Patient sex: F
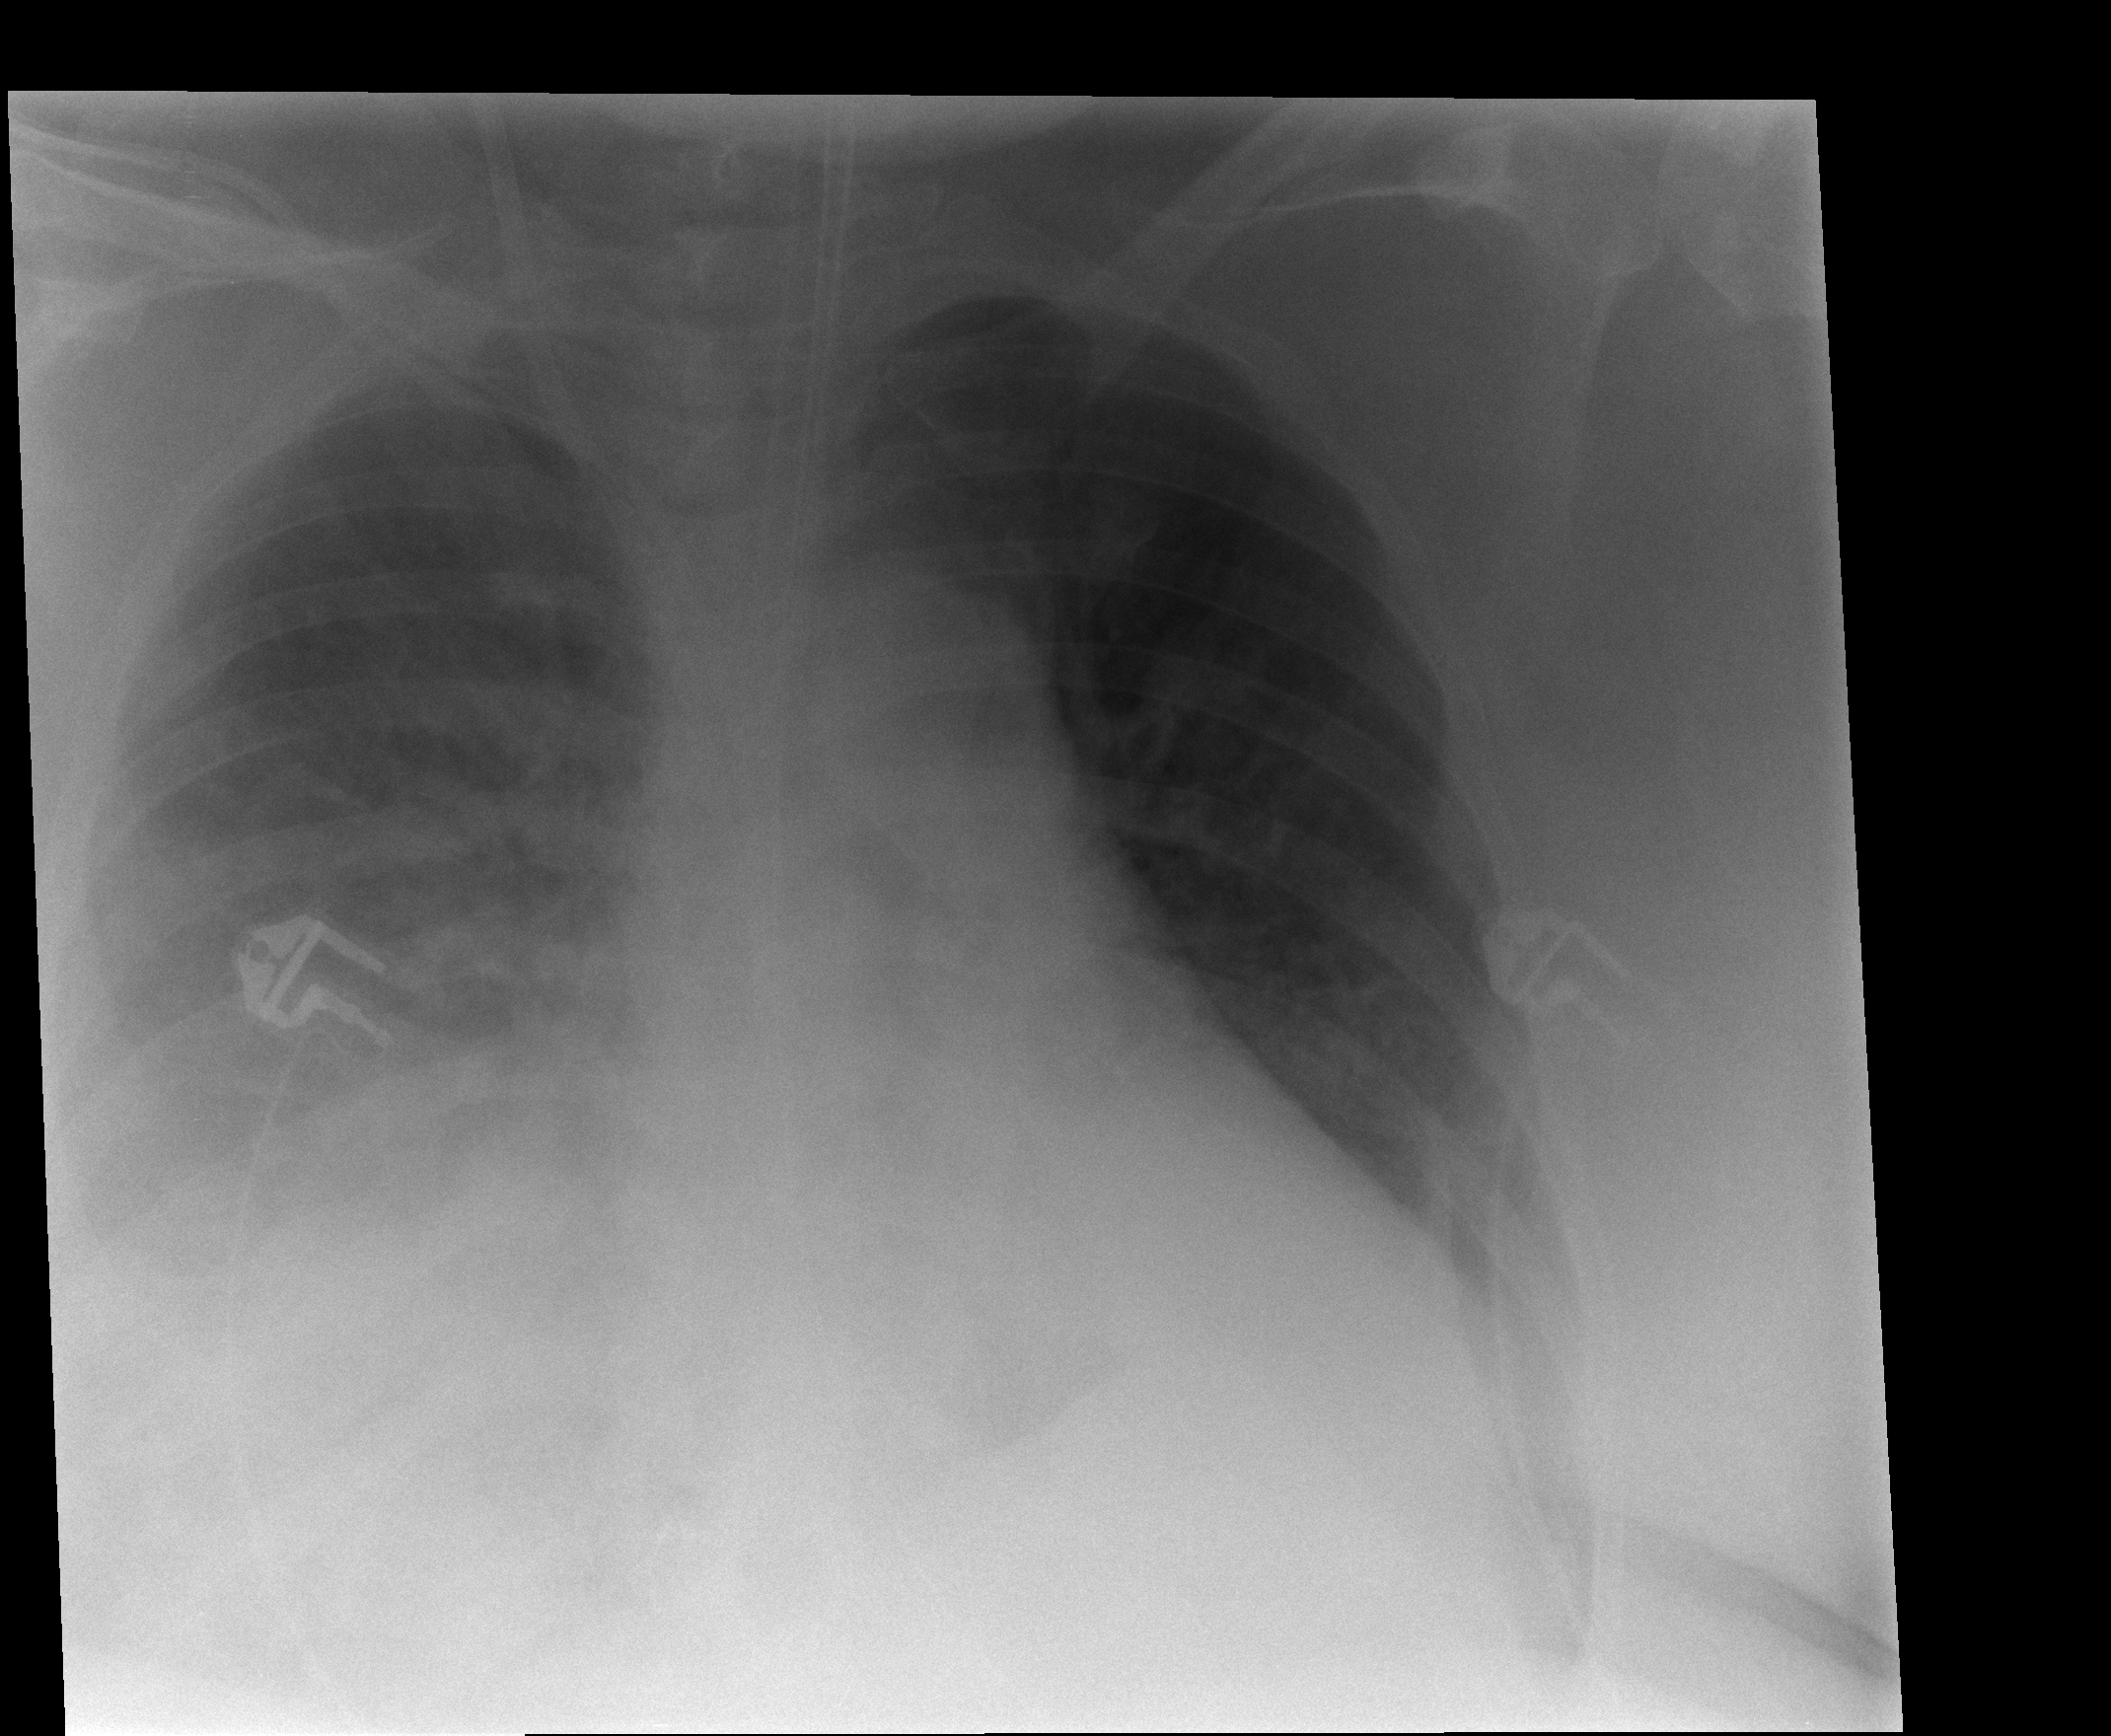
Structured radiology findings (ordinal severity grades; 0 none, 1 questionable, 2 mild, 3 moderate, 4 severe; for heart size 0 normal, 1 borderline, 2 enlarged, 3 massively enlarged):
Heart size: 1
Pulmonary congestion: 0
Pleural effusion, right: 3
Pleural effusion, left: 2
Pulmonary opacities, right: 2
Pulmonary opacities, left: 1
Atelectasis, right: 2
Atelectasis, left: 2